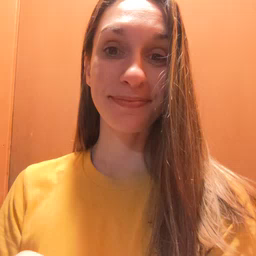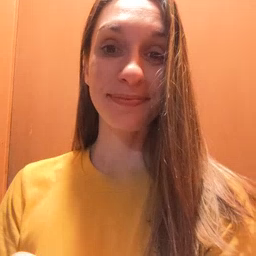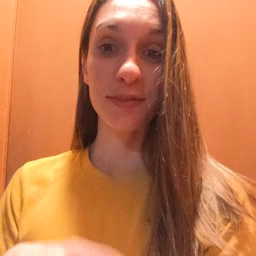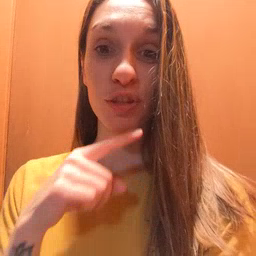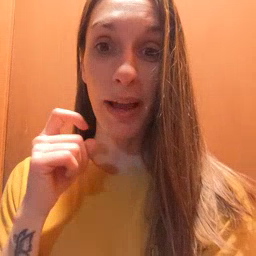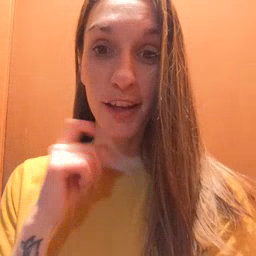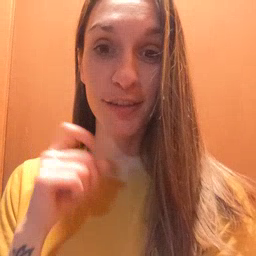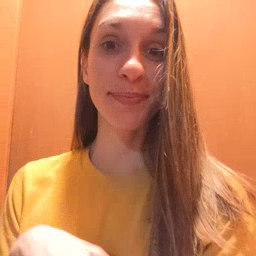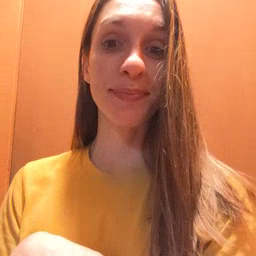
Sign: dryer